Question: I have a web page with a Google Map which works well. Instead of having the city name hardcoded to "Bochum" there, I'd like to find the header
'''
<h3 id="city"><i>Bochum</i></h3>
'''
and use that value in my init() function.
I'm probably missing something minor in the code below. Please help me and please refer me to the API reference for such a "child", my Javascript skills are very rusty.
Also I wonder, how could I pass one more value through my h3 header, like the color for my marker?
Thank you!
Alex

'''
<html>
<head>
<style type="text/css">
h1,h2,h3,p { text-align: center; }
#map { width: 400; height: 200; margin-left: auto; margin-right: auto; }
</style>
<script type="text/javascript"
src="http://maps.google.com/maps/api/js?sensor=false">
</script>
<script type="text/javascript">
function init() {
for (var child in document.body.childNodes) {
child = document.body.childNodes[child];
if (child.nodeName == "H3")
alert(child);
}
// use the #city value here instead
city = 'Bochum';
if (city.length > 1)
findCity(city);
}
function createMap(center) {
var opts = {
zoom: 9,
center: center,
mapTypeId: google.maps.MapTypeId.ROADMAP,
};
return new google.maps.Map(document.getElementById("map"), opts);
}
function findCity(city) {
var gc = new google.maps.Geocoder();
gc.geocode( { "address": city}, function(results, status) {
if (status == google.maps.GeocoderStatus.OK) {
var pos = results[0].geometry.location;
var map = createMap(pos);
var marker = new google.maps.Marker({
map: map,
title: city,
position: pos,
});
}
});
}
</script>
<head>
<body onload="init();">
<h3 id="city"><i>Bochum</i></h3>
<div id="map"></div>
</body>
</html>
'''
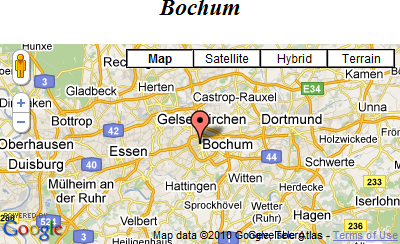
Answer: To include more data, you could use attributes:
'''
<h3 id="city" data-citycolor="red"><i>Bochum</i></h3>
'''
And get them out like this:
'''
var city = document.getElementById("city");
var name = city.textContent || city.innerText;
var color = city.getAttribute("data-citycolor");
'''
I think that you would be better off using jQuery, even if it is a 26kb library file, since then you can simplify it to this:
'''
var city = $("#city");
var name = city.text();
var color = city.data("citycolor");
'''
Note that you used "#city" in you comment, and with jQuery, you can use that exact string in your code. That's a good win. It also makes it trivial to use $(".city") in the future, if you want to have more of these on one page.